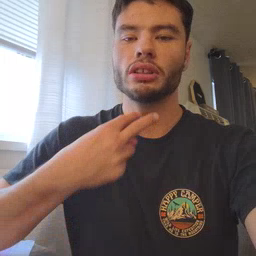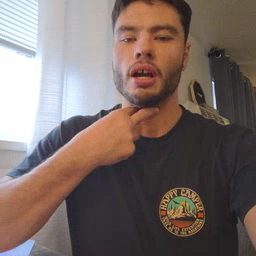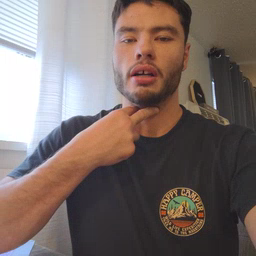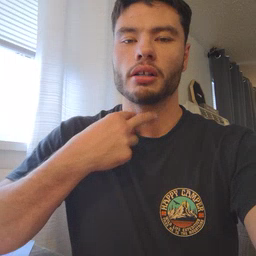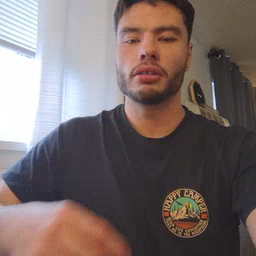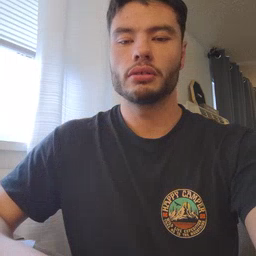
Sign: stuck